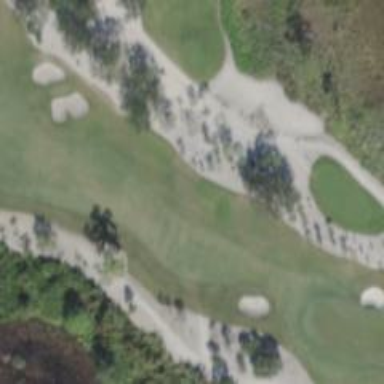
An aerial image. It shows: Golf bunker filled with natural sand.